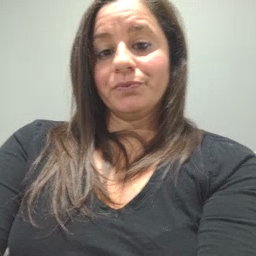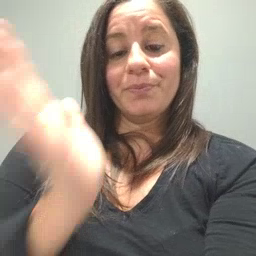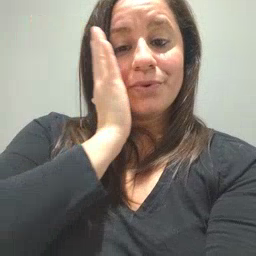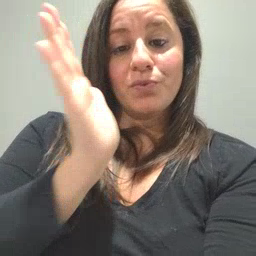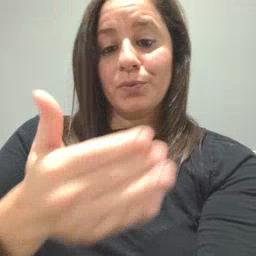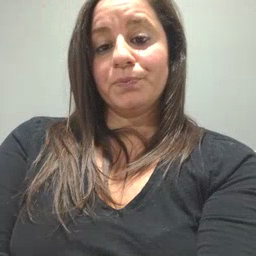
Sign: bedroom